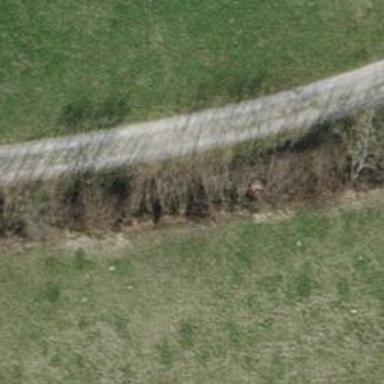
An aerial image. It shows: Hedge barrier.